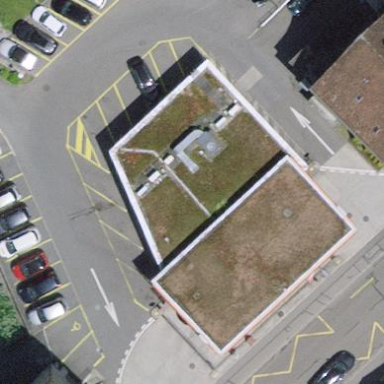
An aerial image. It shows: View of roof of building.